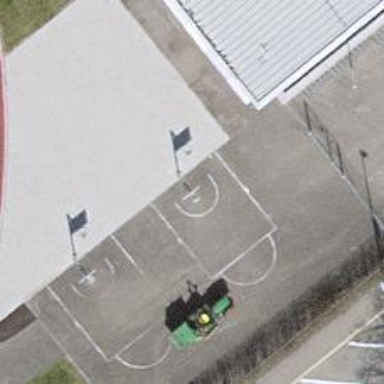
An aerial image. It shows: Basketball court in the leisure land pitch.